Question: I want to know how to use php MySql with Android application for get and post the data through android application. I know the JSON Parsing as and when creating database in php with JSON format.But here is creating in MySql.So i don't know how to work with.Can someone help me please.
Here is snap shot of PHP MySql Screen .
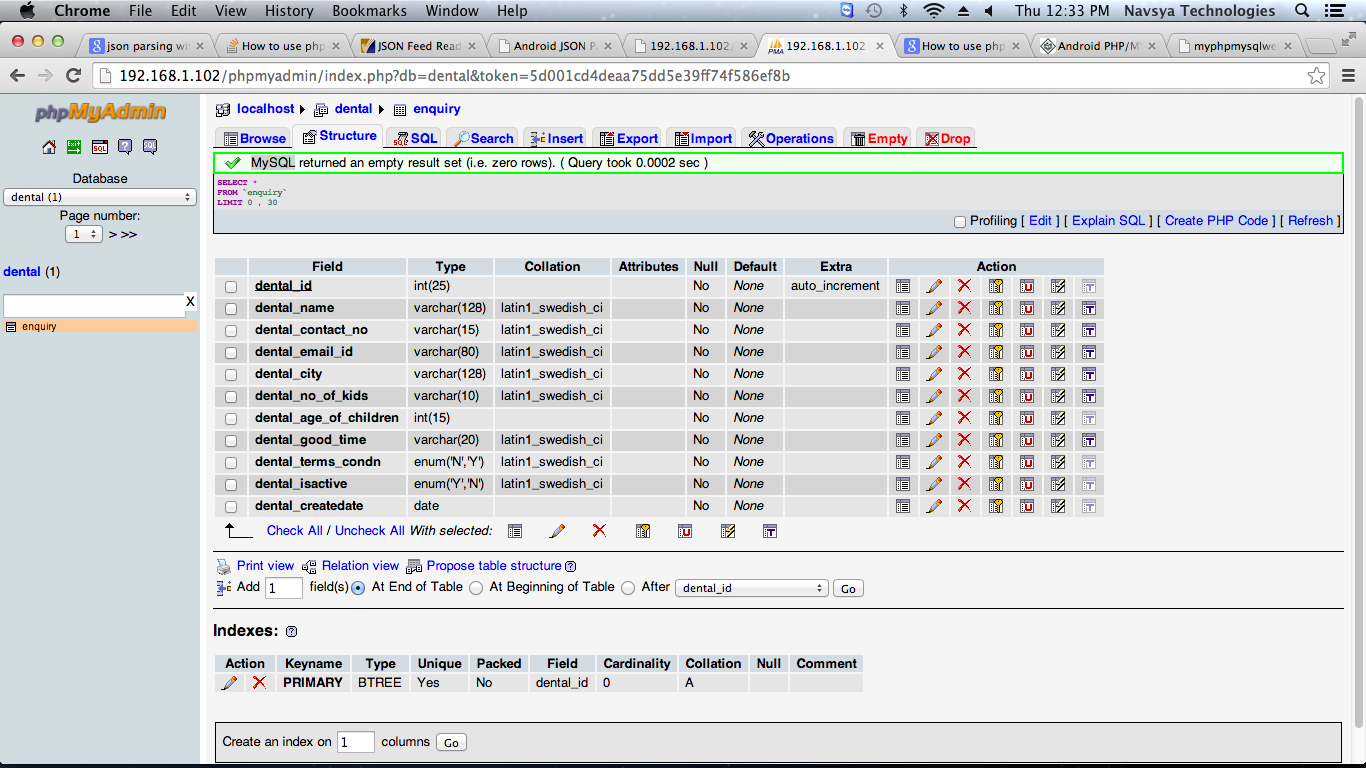
Answer: To connect to the MySQL database you need to have something like a connector.php and it would be good to use a class for writing, reading, updating and deleting the data.
Then call to JSON.
JSONObject json = jsonParser.makeHttpRequest(url_create_entry, "POST", params);